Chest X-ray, PA view. Patient: 66 years old, sex F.
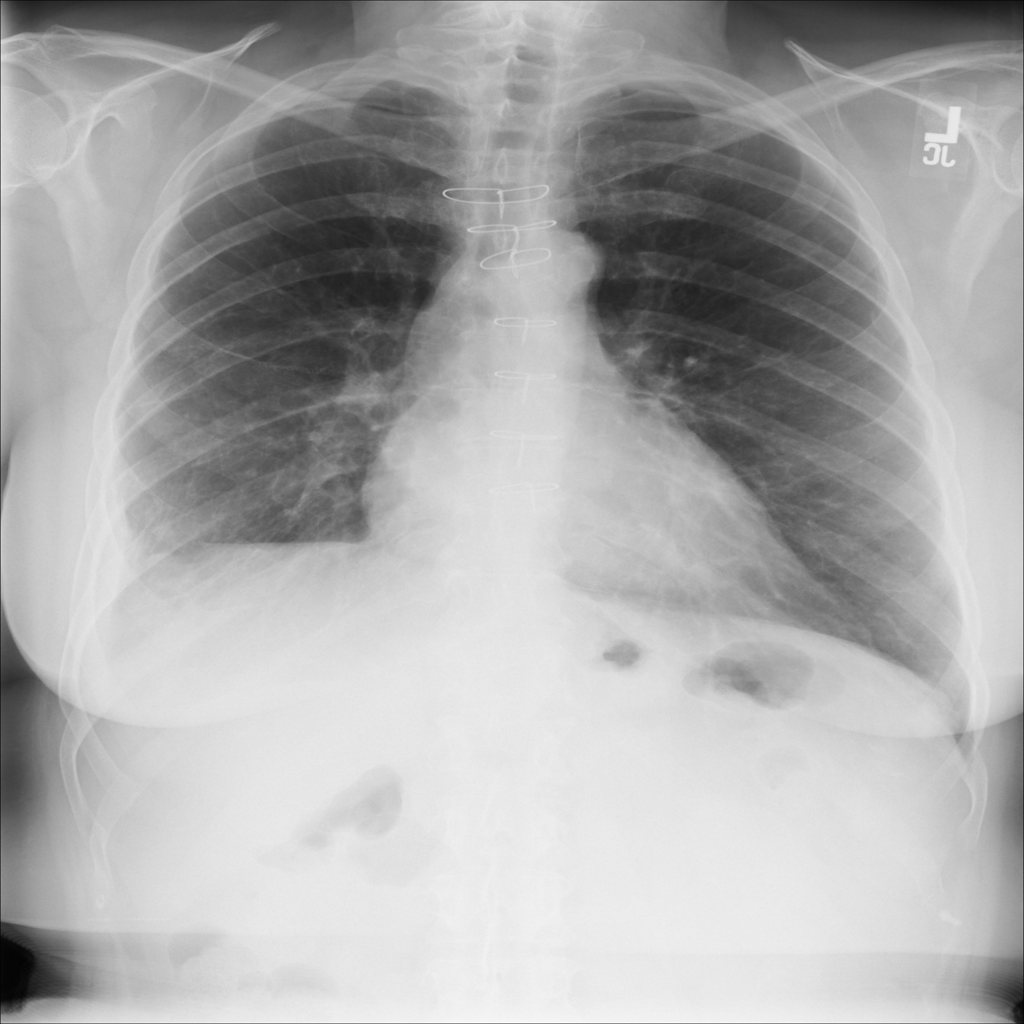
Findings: Pneumothorax